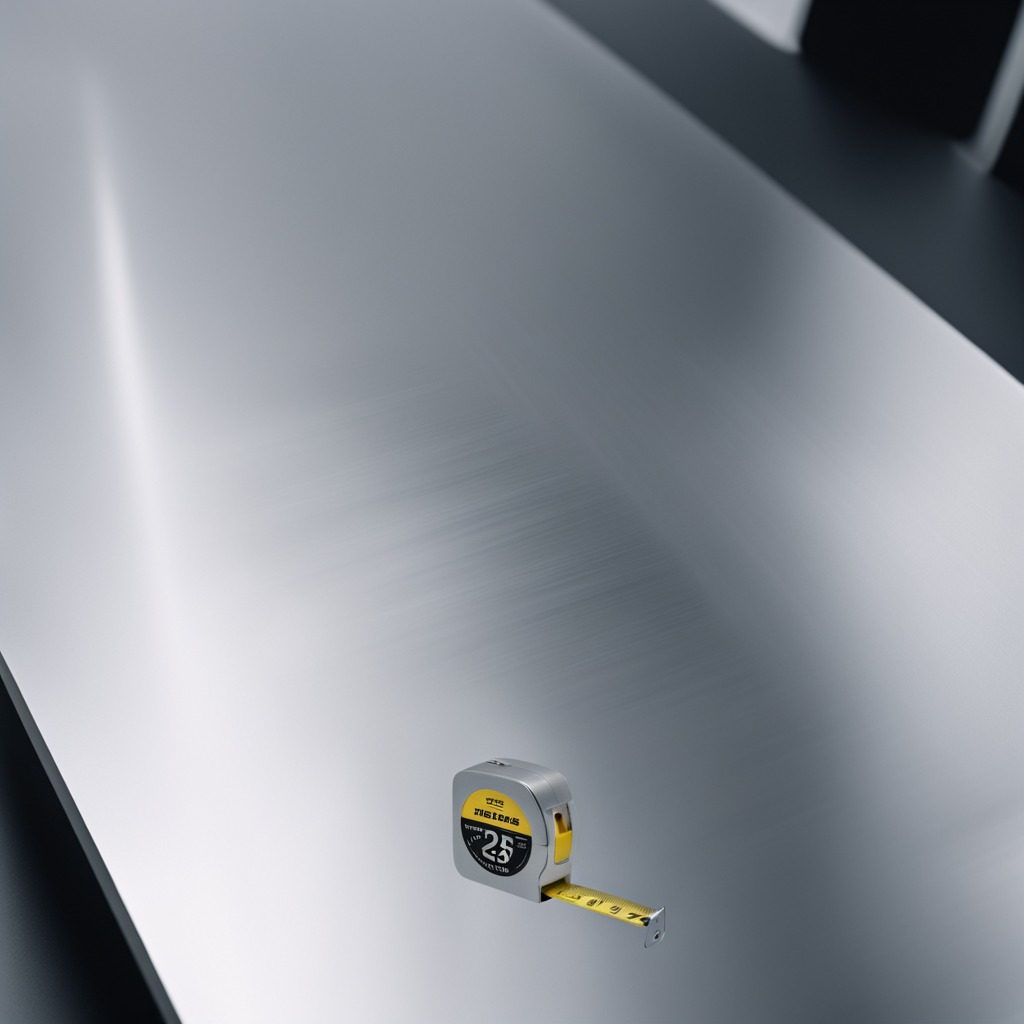
A measuring tape is lying on the stainless steel table.